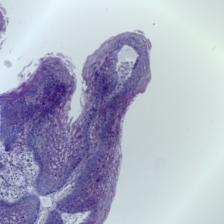
Diagnosis: Normal